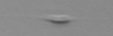
Label: Cylindrotheca_morphotype1